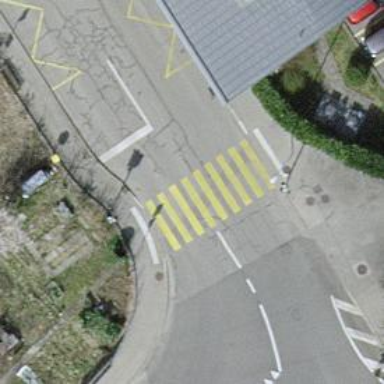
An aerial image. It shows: Uncontrolled crossing on the road.